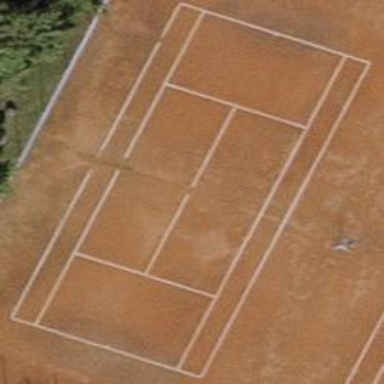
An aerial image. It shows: Tennis court on pitch designated for leisure land.